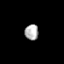
Tissue: prostate
Cell type: T cells
Senescence score: 0.254
Nuclear area (px): 204
Mean DAPI intensity: 181.338